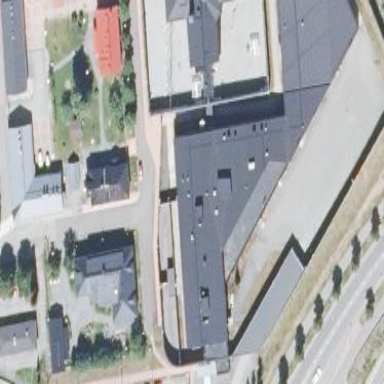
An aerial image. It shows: Prison.